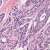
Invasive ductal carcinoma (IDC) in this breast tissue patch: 1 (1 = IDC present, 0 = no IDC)